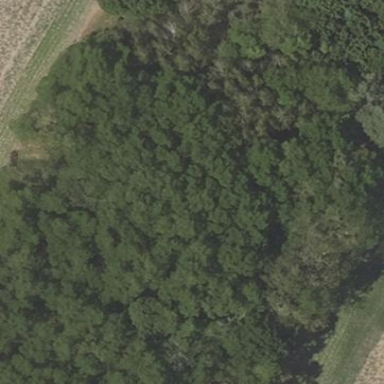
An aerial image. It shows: Beautiful woodland area.